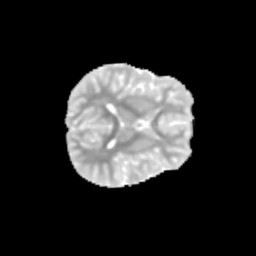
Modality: MD
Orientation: axial
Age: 12
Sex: female
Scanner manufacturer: siemens
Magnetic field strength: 3 T
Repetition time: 3.8 s
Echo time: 0.07 s